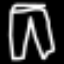
Label: pants